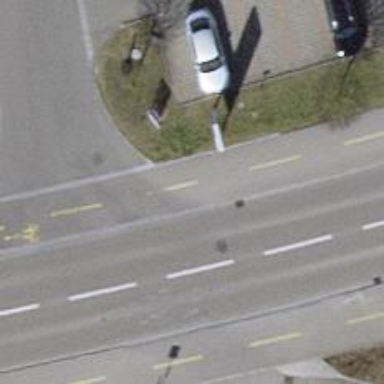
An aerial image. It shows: Asphalt sidewalk path.